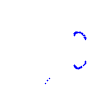
Particle: proton